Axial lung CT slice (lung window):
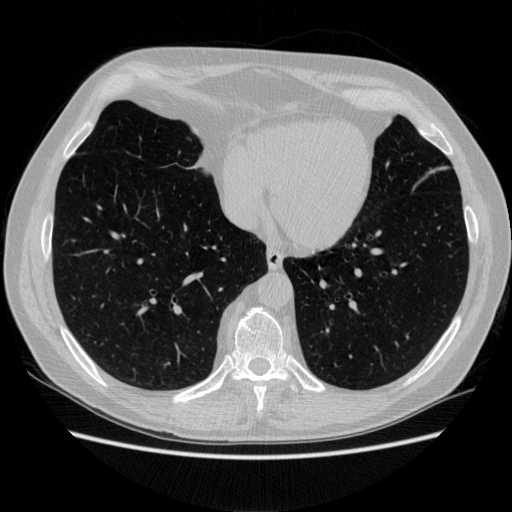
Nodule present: no